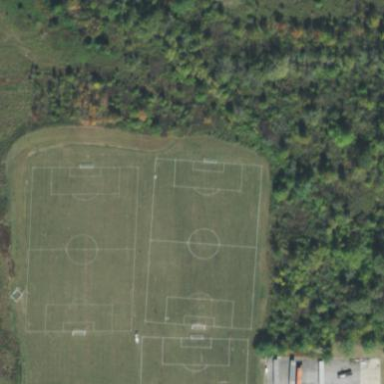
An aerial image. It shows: Soccer pitch for outdoor sports and leisure activities.